Question: I have been working on a perspective projection rendering demo using javascript, recently I added perspective projection and it works as it should except when I zoom in.
Here is a picture of this strange behavior:

Notice how grid lines are gathering at a point.
So I doubt in 2 things other the zooming formulas I'm using are incorrect or there is something I don't understand in perspective projection math.
For the zoom I just have a global variable 'window.scaleFactor' that I multiply with each point:
'''
Point.prototype.projection = function(matrix){
var point = $M([[this.x *window.scaleFactor],[this.y * window.scaleFactor],[this.z * window.scaleFactor],[1]]);
var projection = matrix.x(point);
return new Point(projection.e(1,1)/projection.e(4,1) + window.panX,projection.e(2,1)/projection.e(4,1) + window.panY,0);
}
'''
So is that right, or should the zoom calculation be related to the point of view?
You can try the demo here: <URL>
EDIT: You can zoom using the mouse wheel and rotate by dragging inside the canvas... Also I haven't tested this except on chrome sorry for that.
Any illustration will be appreciated, thanks.
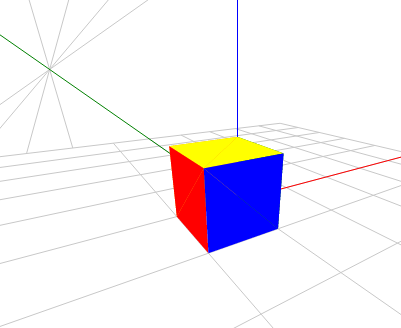
Answer: I think the problem is as follows: when you zoom in, some of your lines reach behind the camera and you are not clipping them (the lines). The artifact that I can see are typical of non-clipping projection. Solution : clip your lines, or use another 3D rendering library that will clip for you.